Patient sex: M
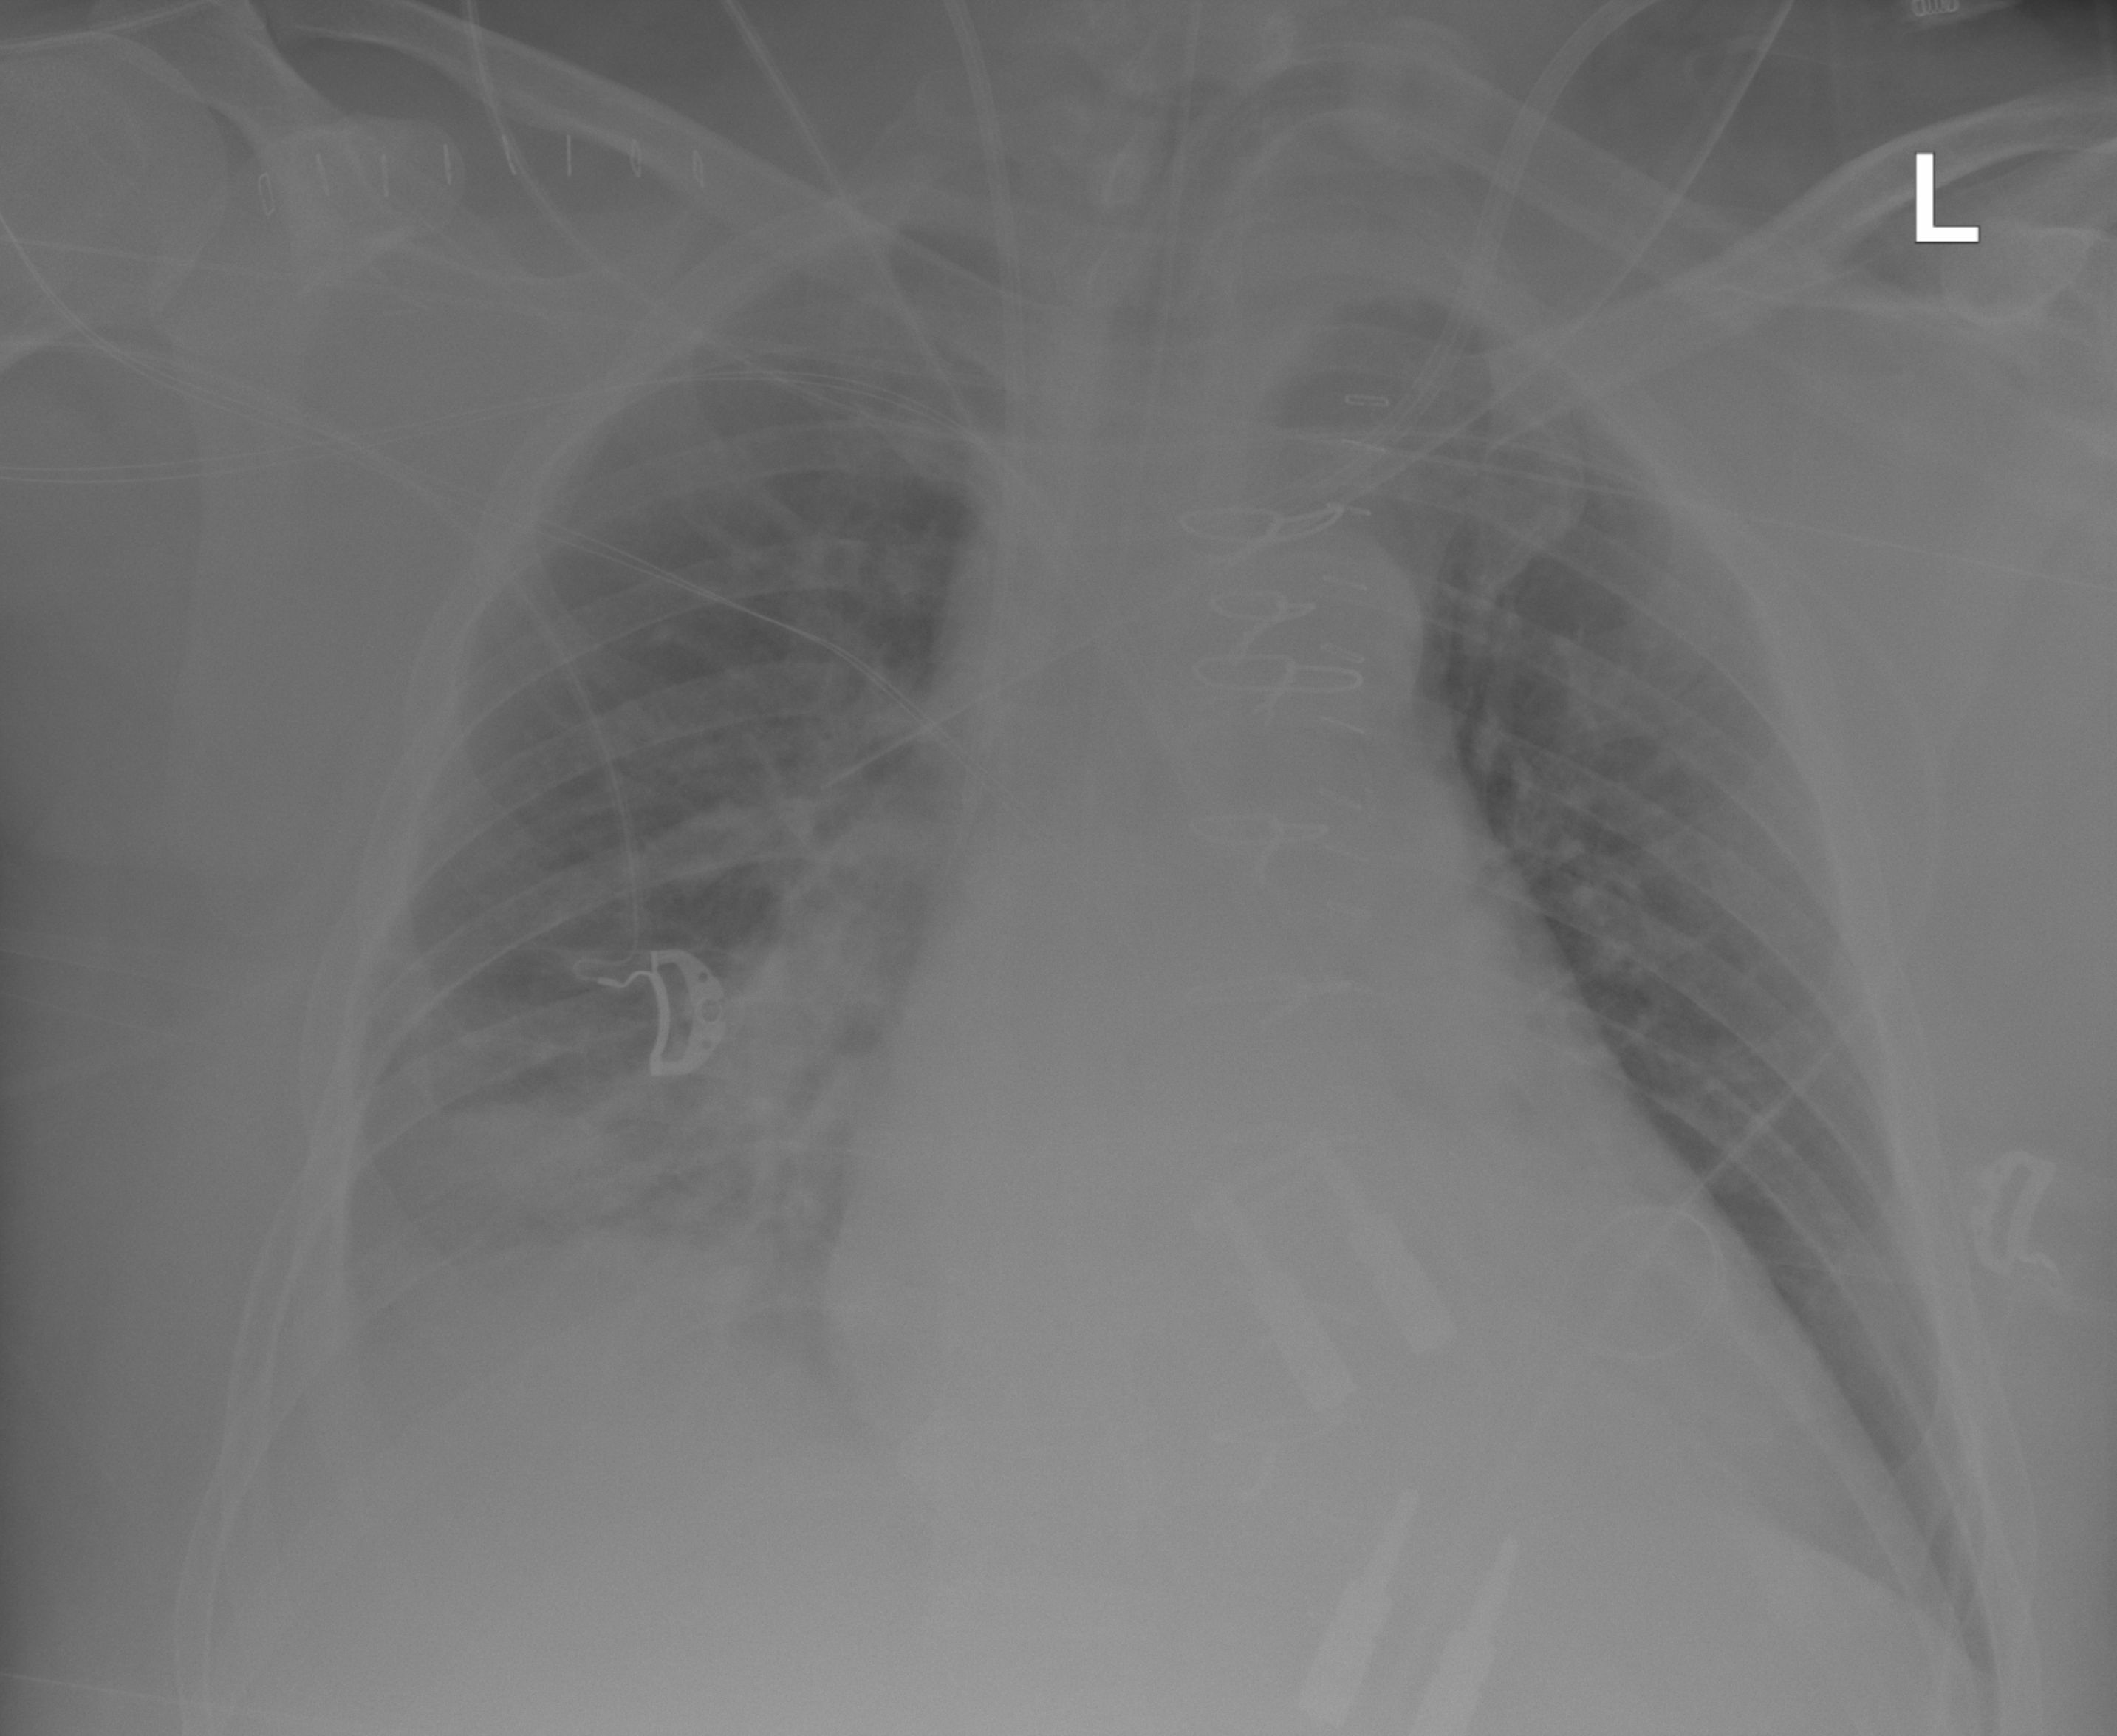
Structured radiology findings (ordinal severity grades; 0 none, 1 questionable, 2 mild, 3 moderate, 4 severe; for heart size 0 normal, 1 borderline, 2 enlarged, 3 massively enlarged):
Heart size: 2
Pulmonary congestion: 0
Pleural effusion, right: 2
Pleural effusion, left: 0
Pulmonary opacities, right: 3
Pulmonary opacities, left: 0
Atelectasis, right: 2
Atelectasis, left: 0